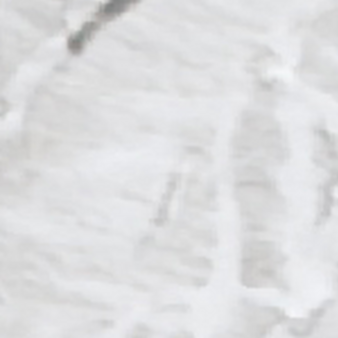
Label: other